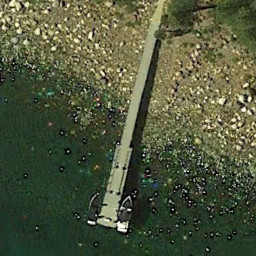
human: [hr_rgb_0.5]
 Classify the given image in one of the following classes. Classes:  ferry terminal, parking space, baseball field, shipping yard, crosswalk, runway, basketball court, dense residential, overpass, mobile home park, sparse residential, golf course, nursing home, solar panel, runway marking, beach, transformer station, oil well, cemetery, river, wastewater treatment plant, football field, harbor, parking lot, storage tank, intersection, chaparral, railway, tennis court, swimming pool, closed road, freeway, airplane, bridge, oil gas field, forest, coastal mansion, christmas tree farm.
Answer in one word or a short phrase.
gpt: ferry terminal